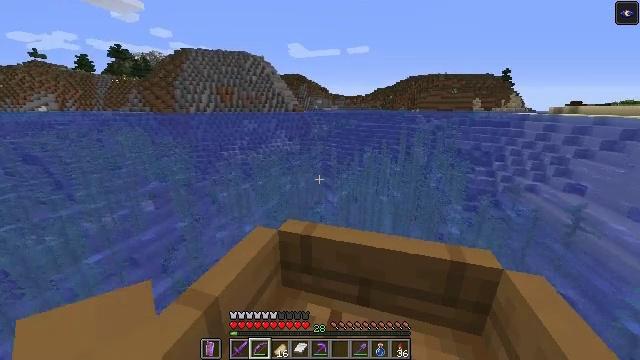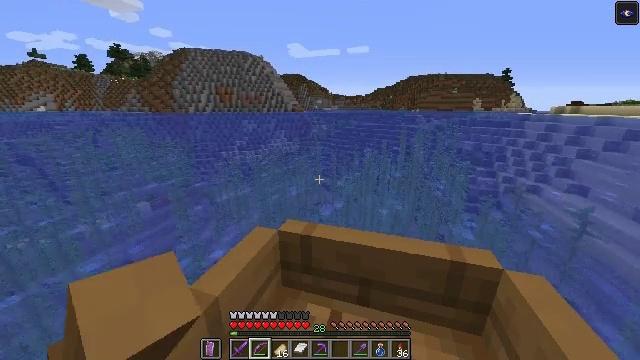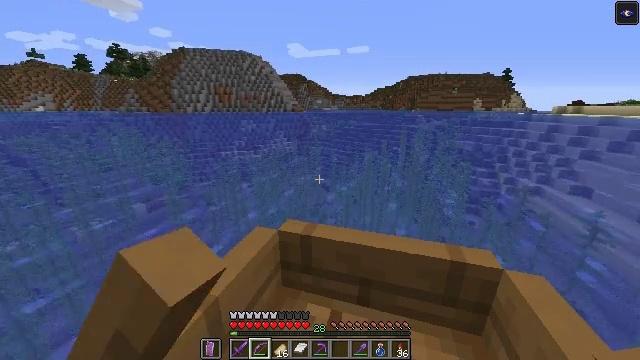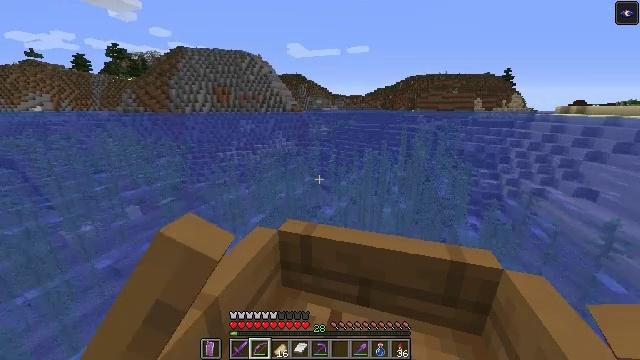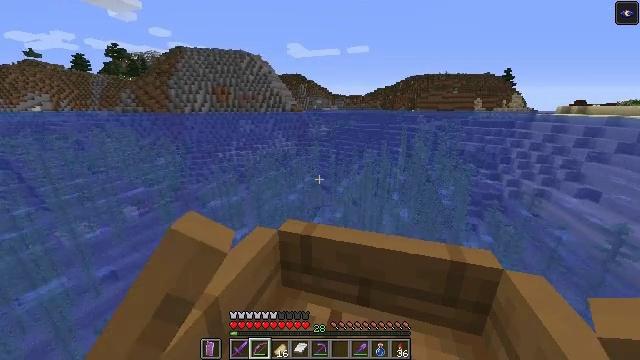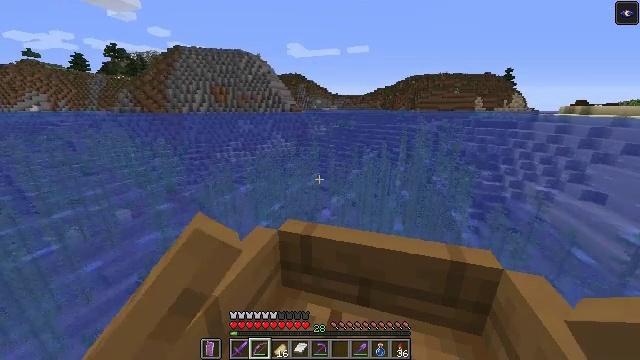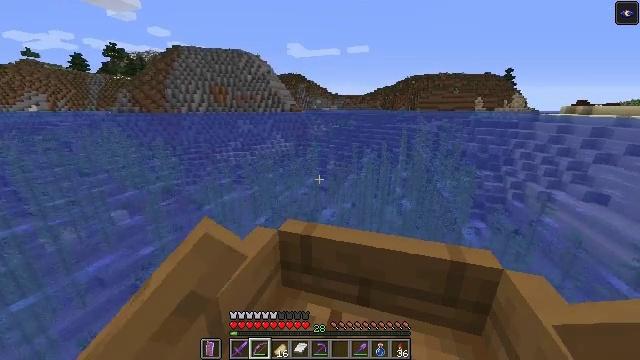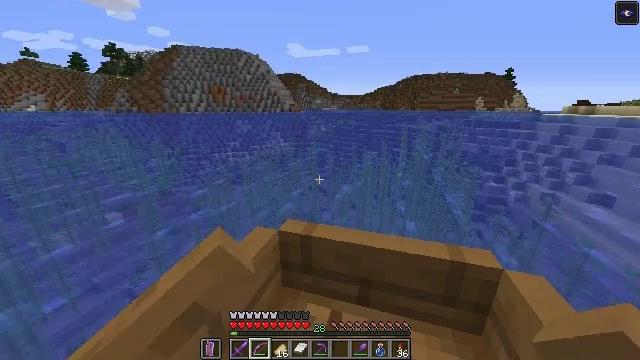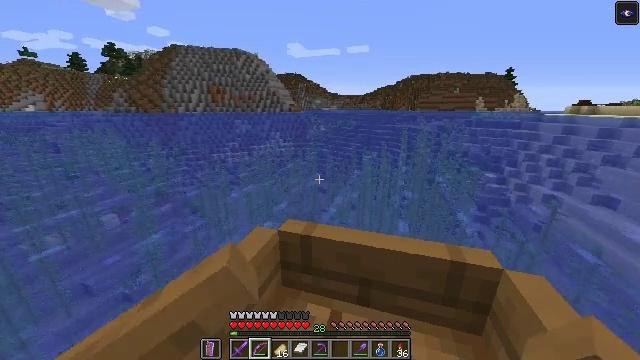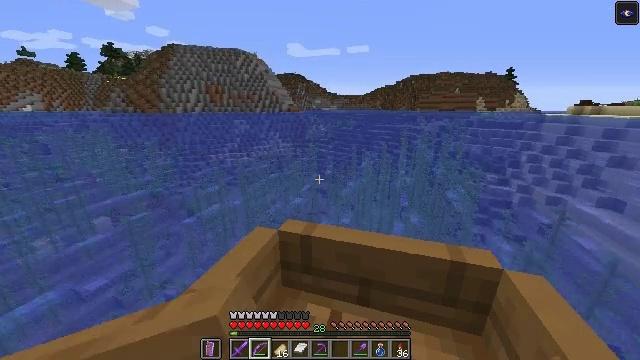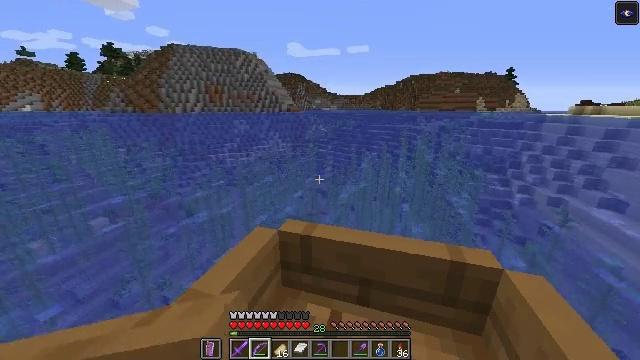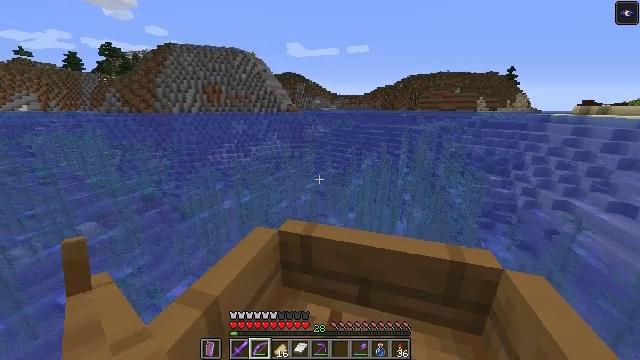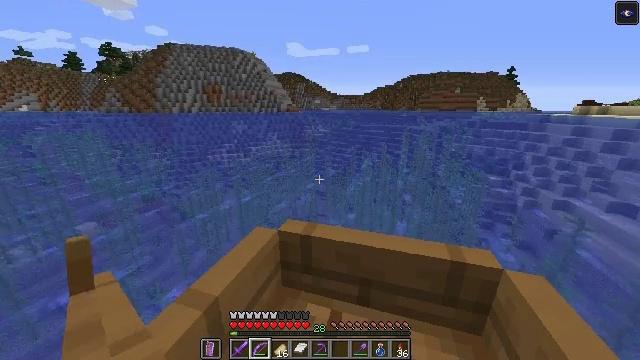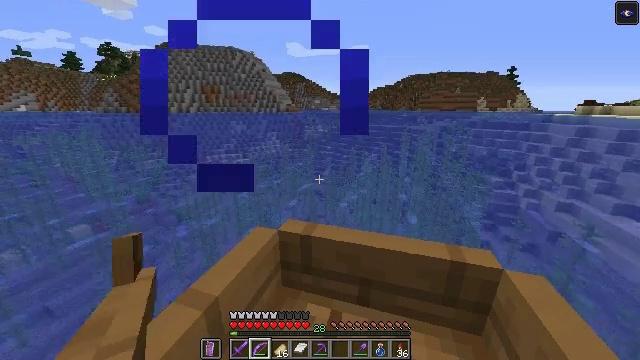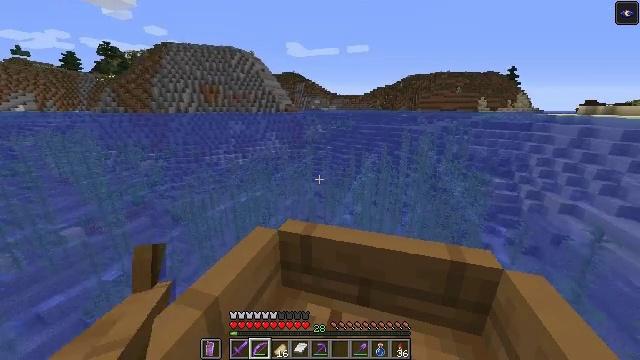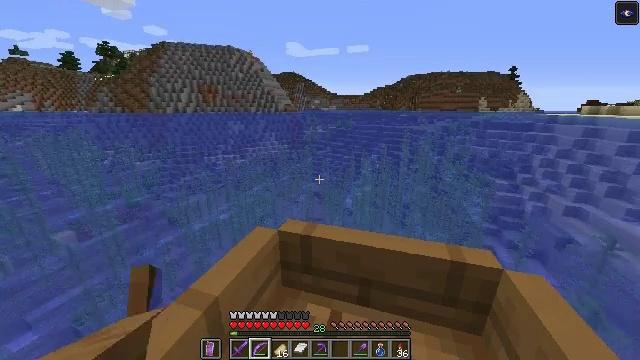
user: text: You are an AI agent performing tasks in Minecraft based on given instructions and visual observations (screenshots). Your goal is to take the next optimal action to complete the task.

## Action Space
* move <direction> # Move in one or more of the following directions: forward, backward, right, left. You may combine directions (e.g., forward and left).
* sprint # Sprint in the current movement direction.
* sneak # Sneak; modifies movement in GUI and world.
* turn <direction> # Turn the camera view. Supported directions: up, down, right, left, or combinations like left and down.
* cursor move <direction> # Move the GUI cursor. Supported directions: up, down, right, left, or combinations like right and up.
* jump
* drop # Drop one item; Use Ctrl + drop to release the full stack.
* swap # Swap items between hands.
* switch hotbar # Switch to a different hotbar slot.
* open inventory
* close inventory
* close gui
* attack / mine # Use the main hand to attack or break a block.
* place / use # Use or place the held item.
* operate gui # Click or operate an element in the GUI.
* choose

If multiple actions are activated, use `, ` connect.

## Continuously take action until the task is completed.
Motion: motion action
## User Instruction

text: Mine oak leaves.
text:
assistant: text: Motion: move forward, sprint
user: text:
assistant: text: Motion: move forward, sprint
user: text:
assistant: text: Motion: move forward, sprint
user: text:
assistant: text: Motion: move forward, sprint
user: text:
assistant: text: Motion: move forward, sprint
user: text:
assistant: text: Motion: move forward, sprint
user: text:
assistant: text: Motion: move forward, sprint
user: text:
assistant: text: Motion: move forward, sprint
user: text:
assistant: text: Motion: move forward, sprint
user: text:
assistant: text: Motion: move forward, sprint
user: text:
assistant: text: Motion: move forward, sprint
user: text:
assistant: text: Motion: move forward, sprint
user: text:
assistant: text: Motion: move forward, sprint
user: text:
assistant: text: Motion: move forward, sprint
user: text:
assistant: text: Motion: move forward, sprint
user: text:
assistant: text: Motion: move forward, sprint
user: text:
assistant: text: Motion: move forward, sprint
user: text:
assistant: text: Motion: move forward, sprint
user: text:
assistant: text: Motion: move forward, sprint
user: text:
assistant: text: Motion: move forward, sprint
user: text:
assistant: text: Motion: move forward, sprint
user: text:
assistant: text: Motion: move forward, sprint
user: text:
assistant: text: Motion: move forward, sprint
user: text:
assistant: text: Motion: move forward, sprint
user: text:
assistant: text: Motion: move forward, sprint
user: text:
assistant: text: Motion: move forward, sprint
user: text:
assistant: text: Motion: move forward, sprint
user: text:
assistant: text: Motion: move forward, sprint
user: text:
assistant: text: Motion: move forward, sprint
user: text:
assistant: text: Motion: move forward, sprint